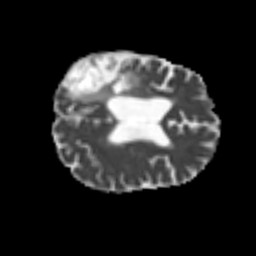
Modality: MD
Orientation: axial
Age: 63
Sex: male
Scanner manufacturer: siemens
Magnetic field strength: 3 T
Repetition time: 4.987 s
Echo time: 0.0792 s